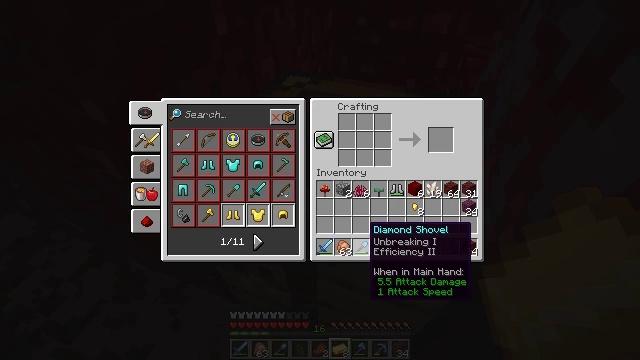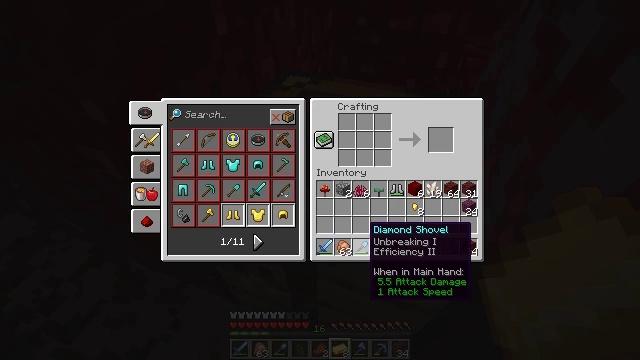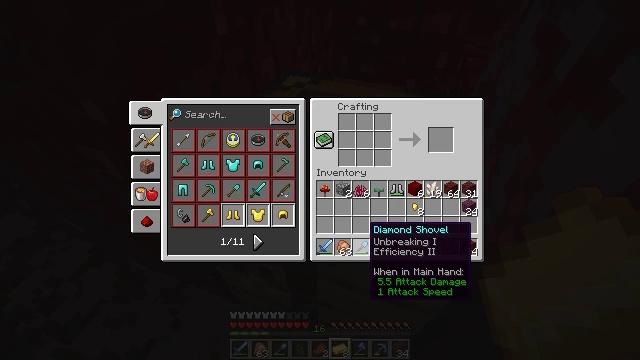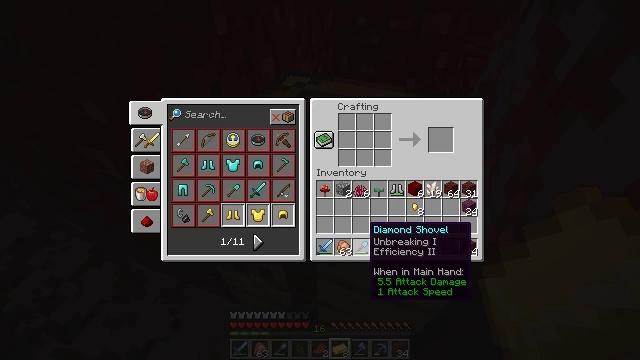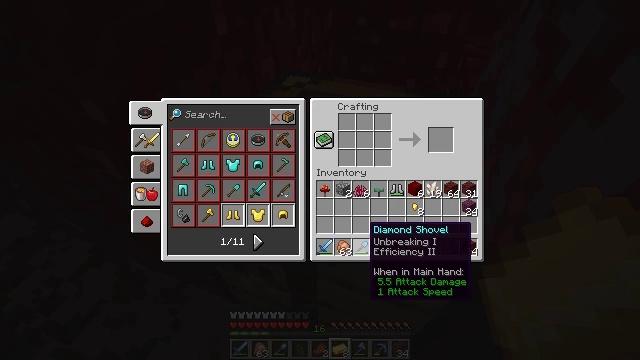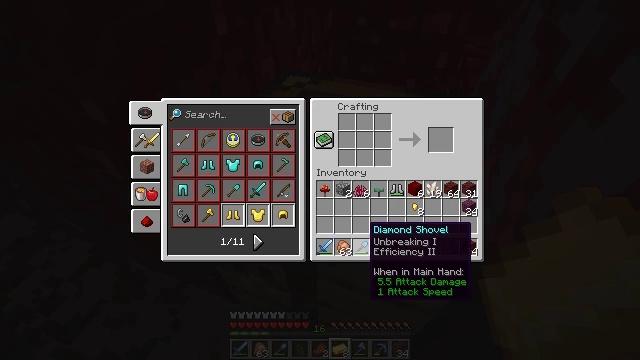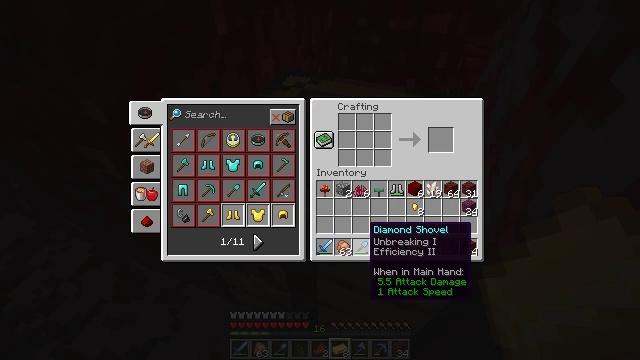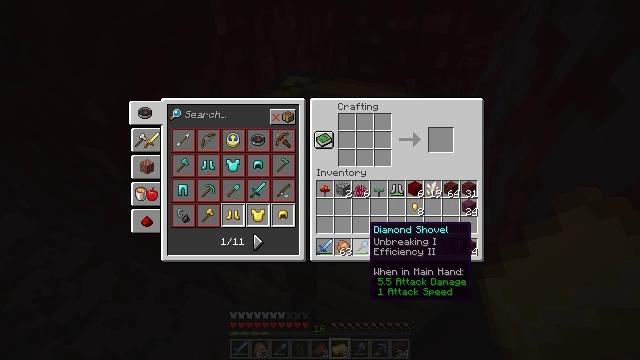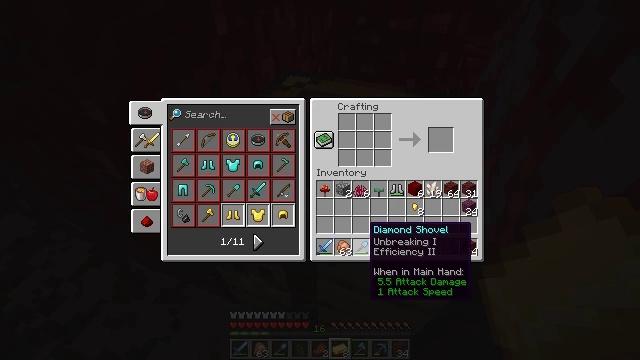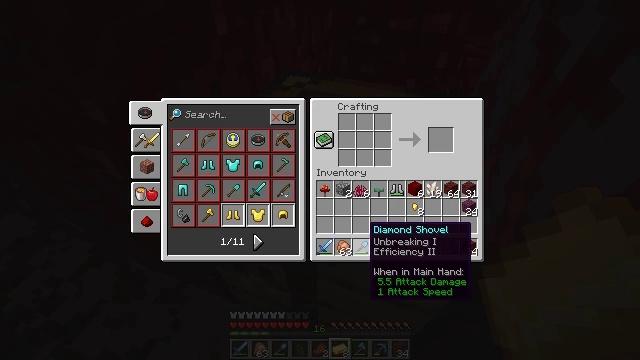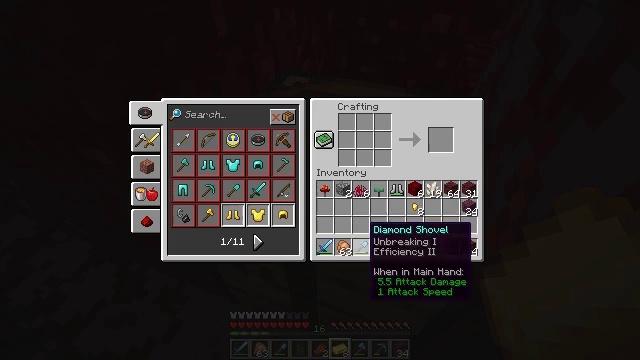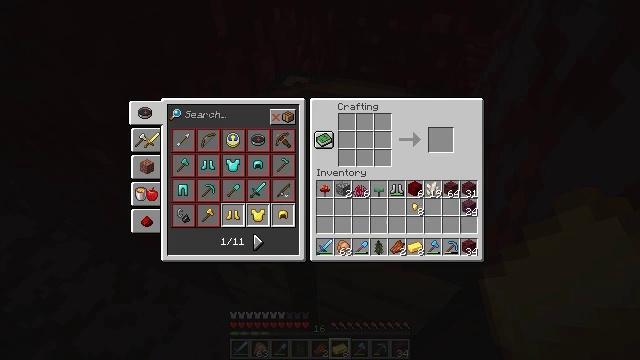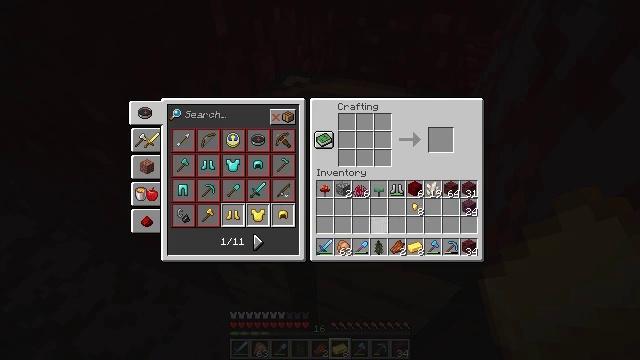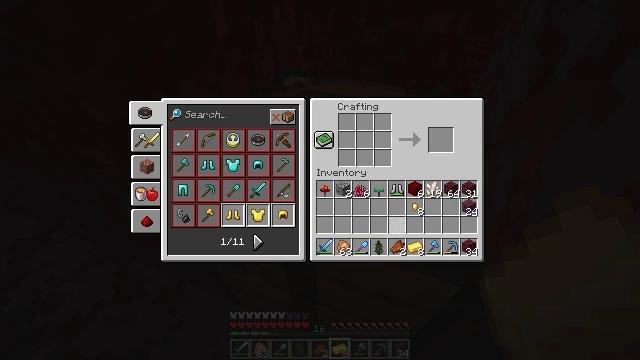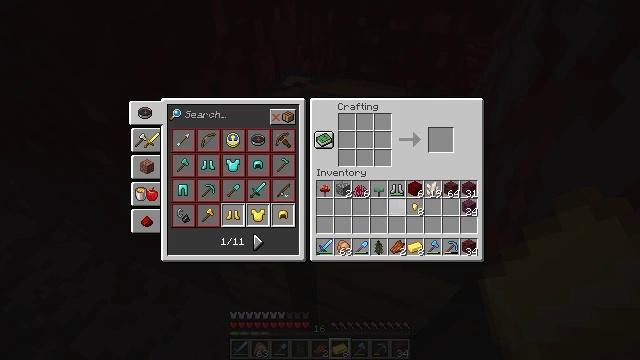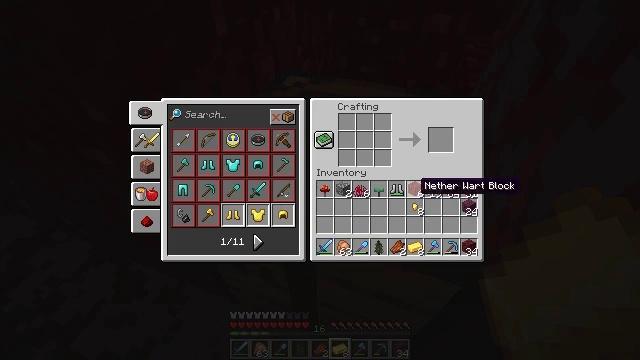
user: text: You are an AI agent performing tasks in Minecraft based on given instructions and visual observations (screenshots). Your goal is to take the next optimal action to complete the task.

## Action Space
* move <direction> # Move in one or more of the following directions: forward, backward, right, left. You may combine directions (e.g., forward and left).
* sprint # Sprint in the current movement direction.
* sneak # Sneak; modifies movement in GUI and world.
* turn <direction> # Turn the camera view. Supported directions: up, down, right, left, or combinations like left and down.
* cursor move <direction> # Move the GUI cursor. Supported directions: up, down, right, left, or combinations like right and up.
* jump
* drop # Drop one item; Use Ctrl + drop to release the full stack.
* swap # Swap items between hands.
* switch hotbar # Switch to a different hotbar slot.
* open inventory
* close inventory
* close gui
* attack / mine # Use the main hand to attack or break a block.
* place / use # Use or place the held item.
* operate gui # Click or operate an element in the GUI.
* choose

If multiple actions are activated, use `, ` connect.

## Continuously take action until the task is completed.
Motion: motion action
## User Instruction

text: Collect the nether wart block for decoration.
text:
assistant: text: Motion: no_op
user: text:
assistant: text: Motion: no_op
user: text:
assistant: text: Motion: no_op
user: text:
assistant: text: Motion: no_op
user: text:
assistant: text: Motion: no_op
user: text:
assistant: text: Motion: no_op
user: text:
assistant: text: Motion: no_op
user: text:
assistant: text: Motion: no_op
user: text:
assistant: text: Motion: no_op
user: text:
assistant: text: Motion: no_op
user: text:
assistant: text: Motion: no_op
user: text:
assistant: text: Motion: cursor move right and up
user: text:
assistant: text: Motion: cursor move right
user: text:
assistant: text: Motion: cursor move right and up
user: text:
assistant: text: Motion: cursor move right and up
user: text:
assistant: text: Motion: no_op
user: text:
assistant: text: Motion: cursor move up
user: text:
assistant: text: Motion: no_op
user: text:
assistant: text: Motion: no_op
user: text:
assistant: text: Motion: no_op
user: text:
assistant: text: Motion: no_op
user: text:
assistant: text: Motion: no_op
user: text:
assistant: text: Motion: operate gui
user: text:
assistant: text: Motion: operate gui
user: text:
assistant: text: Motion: operate gui
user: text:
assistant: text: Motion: no_op
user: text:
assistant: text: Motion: no_op
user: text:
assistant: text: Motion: no_op
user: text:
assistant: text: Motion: no_op
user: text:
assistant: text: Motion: no_op